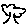
Label: tree